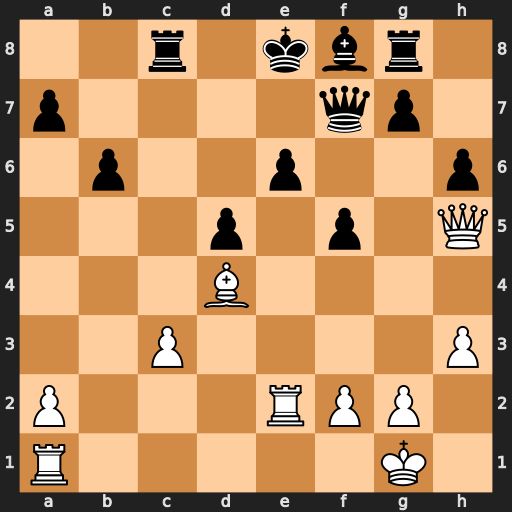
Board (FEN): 2r1kbr1/p4qp1/1p2p2p/3p1p1Q/3B4/2P4P/P3RPP1/R5K1
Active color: w
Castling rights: -
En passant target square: -
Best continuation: Rxe6+ Be7 Qe2